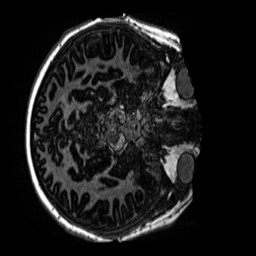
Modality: MP2RAGE
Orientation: axial
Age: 13
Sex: male
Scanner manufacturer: siemens
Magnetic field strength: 3 T
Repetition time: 4 s
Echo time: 0.00299 s